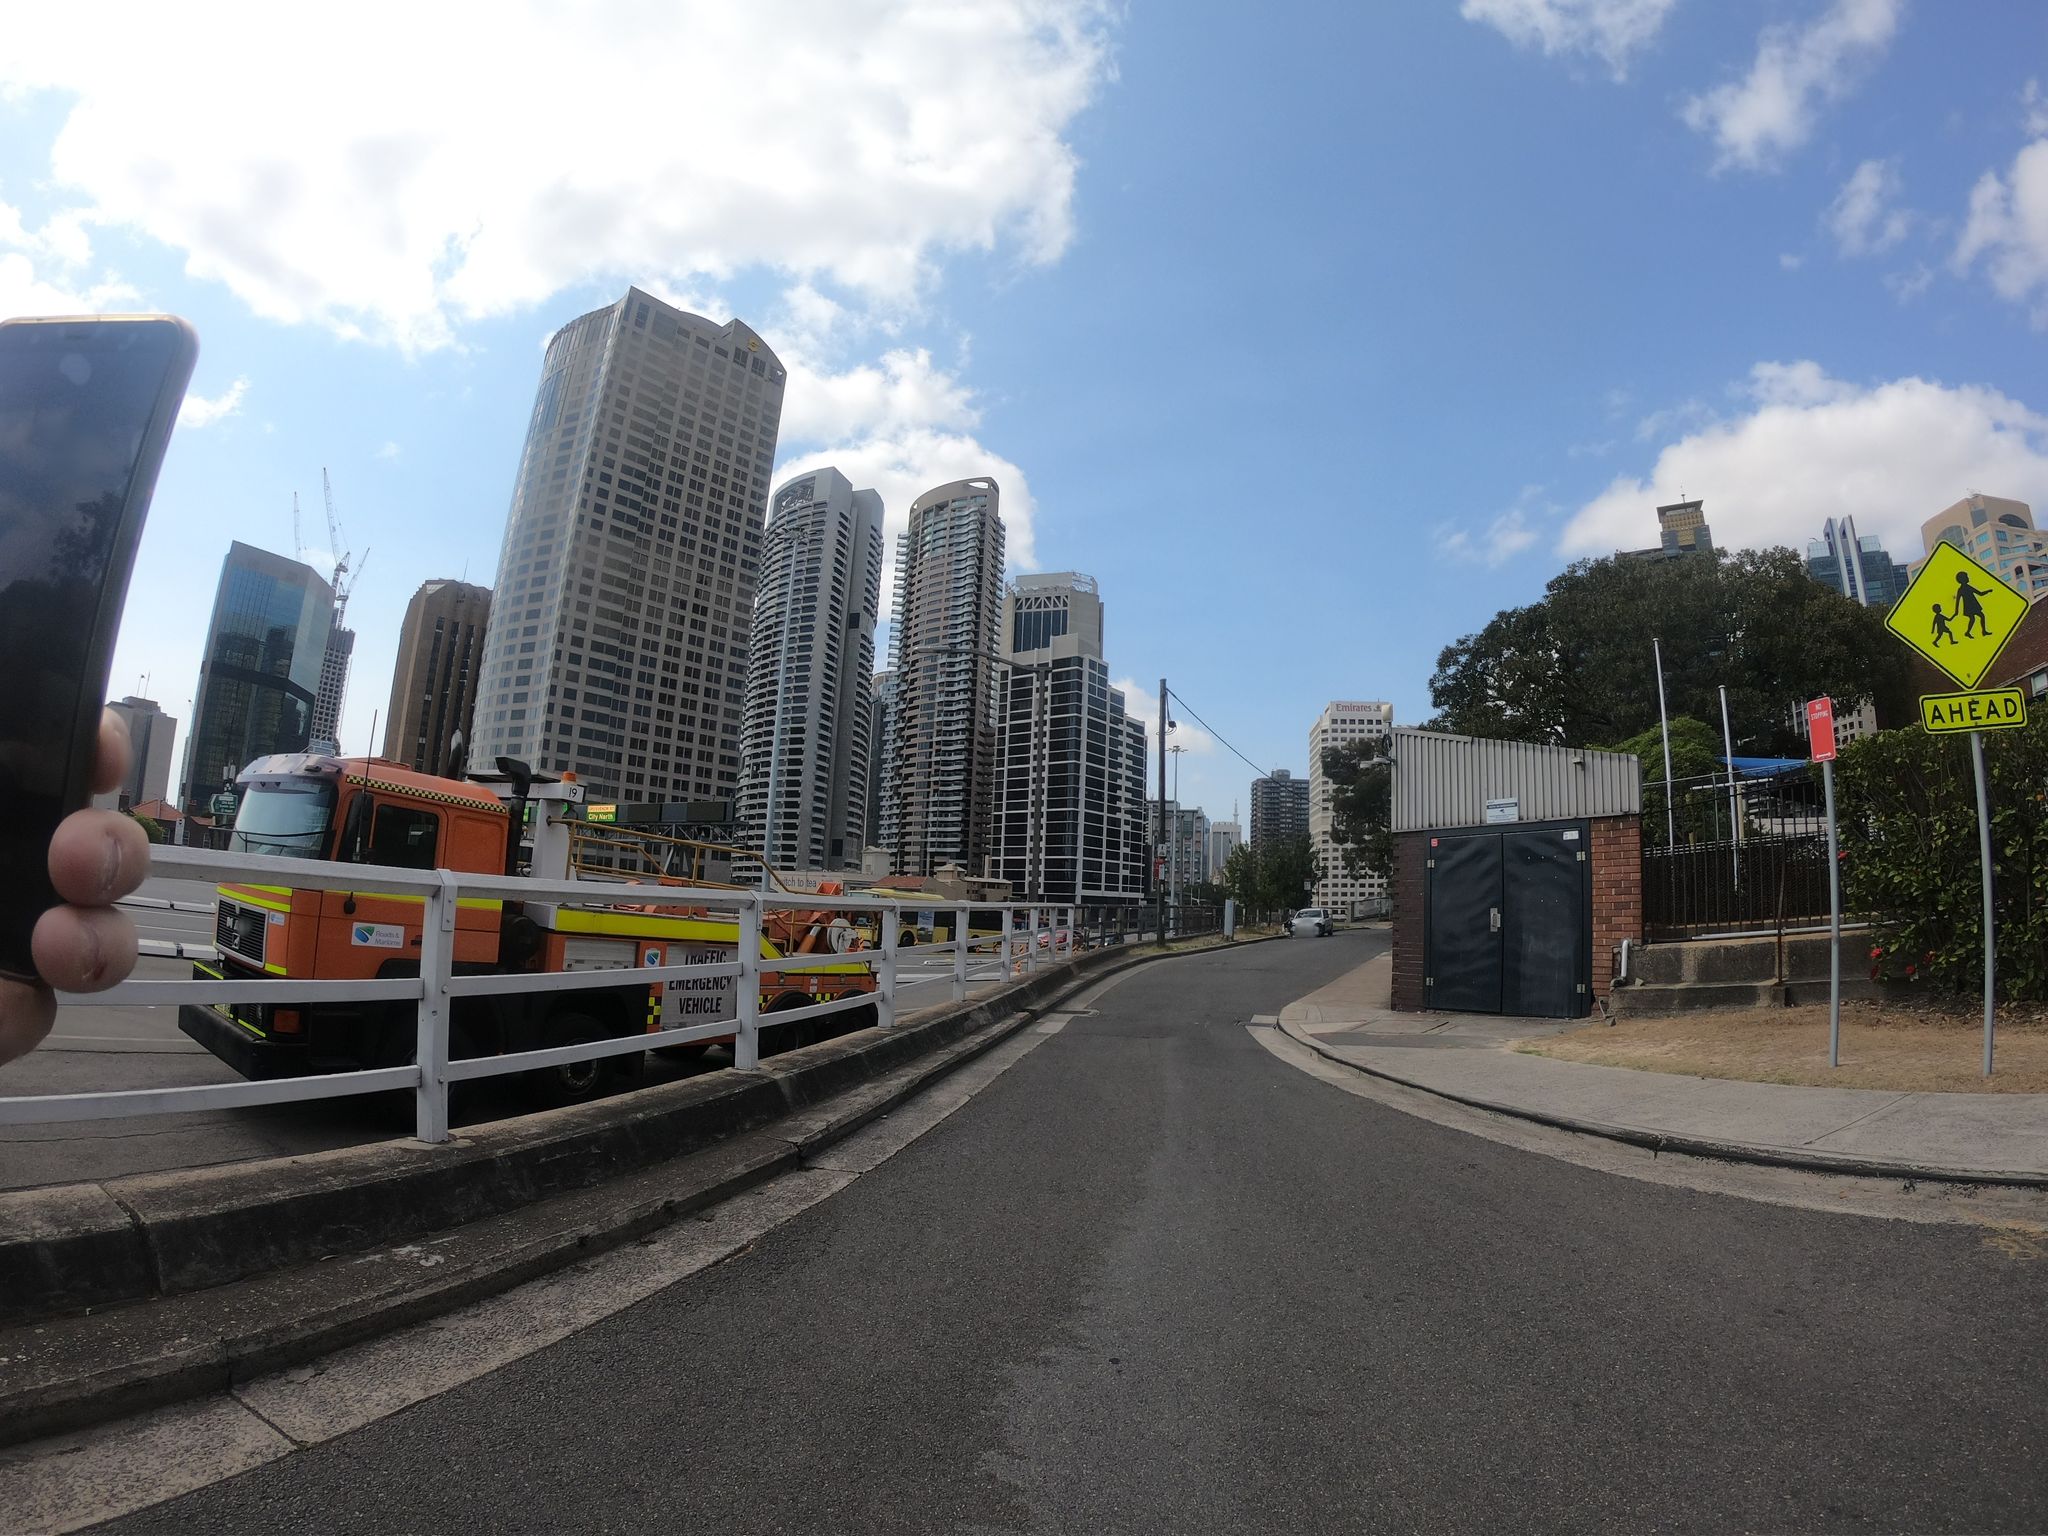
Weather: clear
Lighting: day
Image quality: good
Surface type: cycling surface
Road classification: cycleway, unclassified
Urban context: urban centre
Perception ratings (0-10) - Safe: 4.93, Lively: 6.24, Beautiful: 2.56, Boring: 1.38, Depressing: 6.66, Wealthy: 4.92